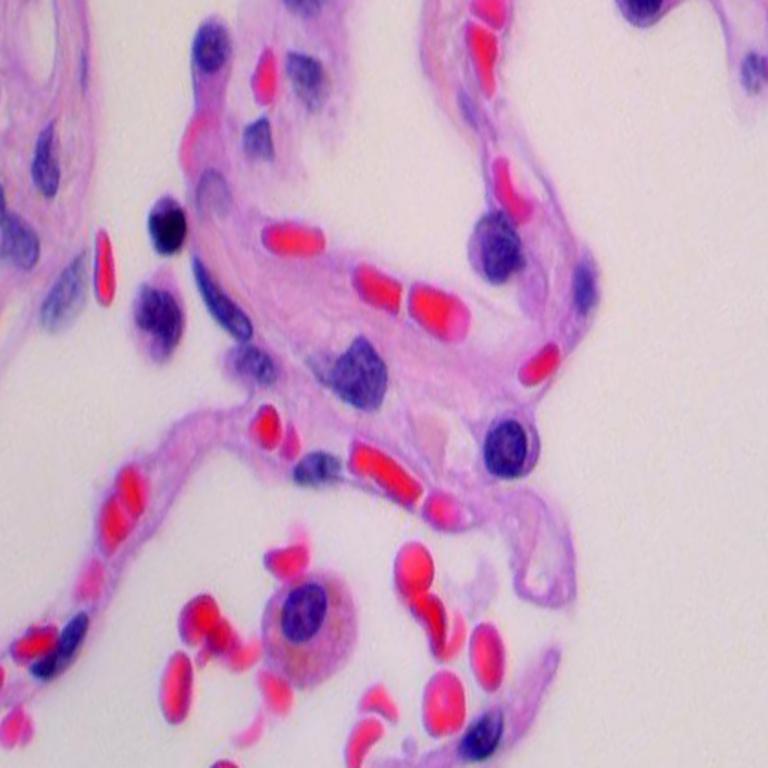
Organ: lung
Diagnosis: benign